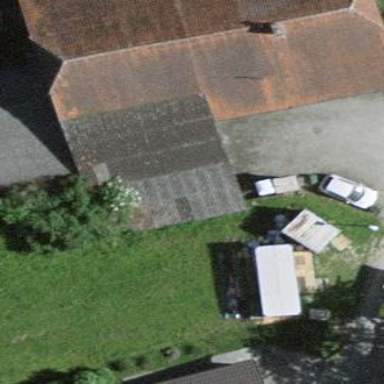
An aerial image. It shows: Farm building.